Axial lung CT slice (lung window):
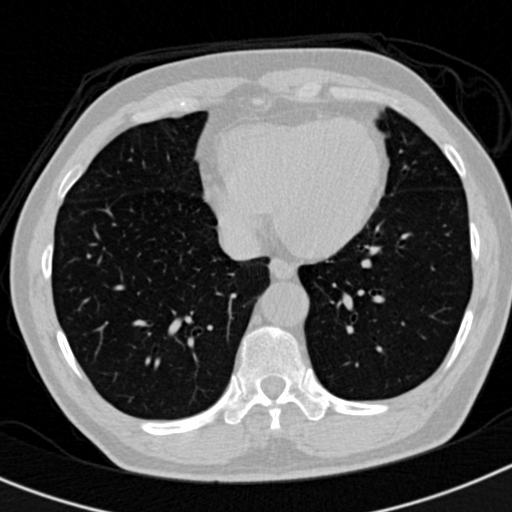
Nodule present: no